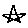
Label: star